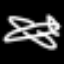
Label: airplane